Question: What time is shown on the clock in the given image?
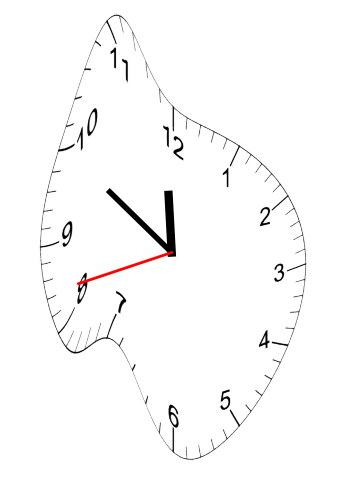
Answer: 11:49:42